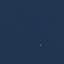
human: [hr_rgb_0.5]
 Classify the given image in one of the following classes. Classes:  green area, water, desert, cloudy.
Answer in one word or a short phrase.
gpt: water